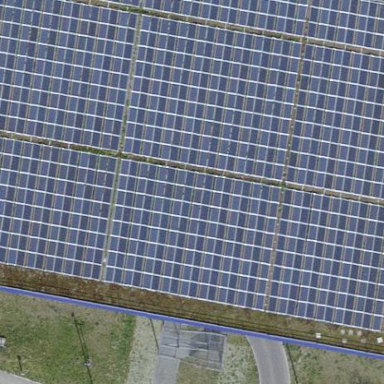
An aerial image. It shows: Solar power generator.